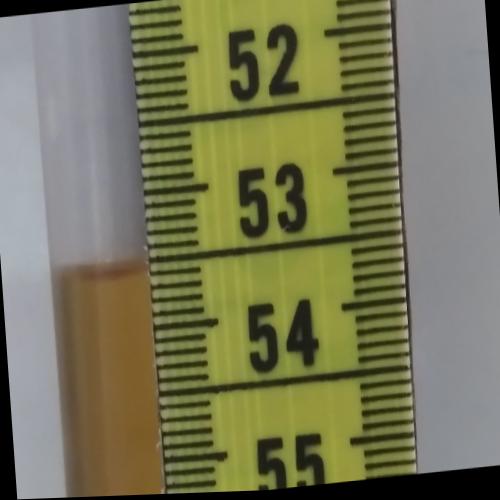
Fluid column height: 53.6 cm